Interaction volume radius: 5 \u00c5
Interaction volume height: 45 \u00c5
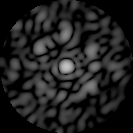
Disorder parameter: 0.7198